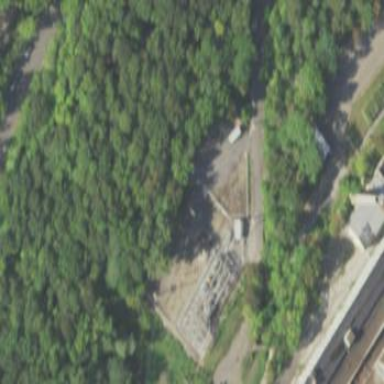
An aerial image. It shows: Power substation.